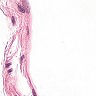
Metastatic tissue present: no